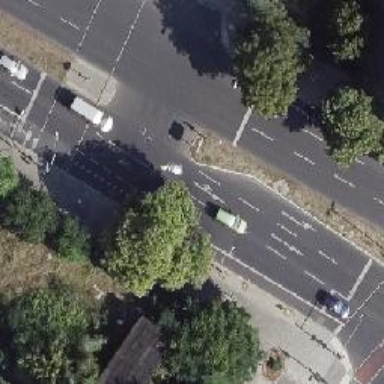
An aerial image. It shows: Asphalt road with lane markings. It is secondary road with dual carriageway.